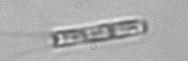
Label: Chaetoceros_subtilis